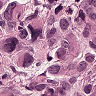
Metastatic tissue present: yes